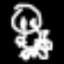
Label: frog